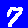
Digit: 7